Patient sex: F
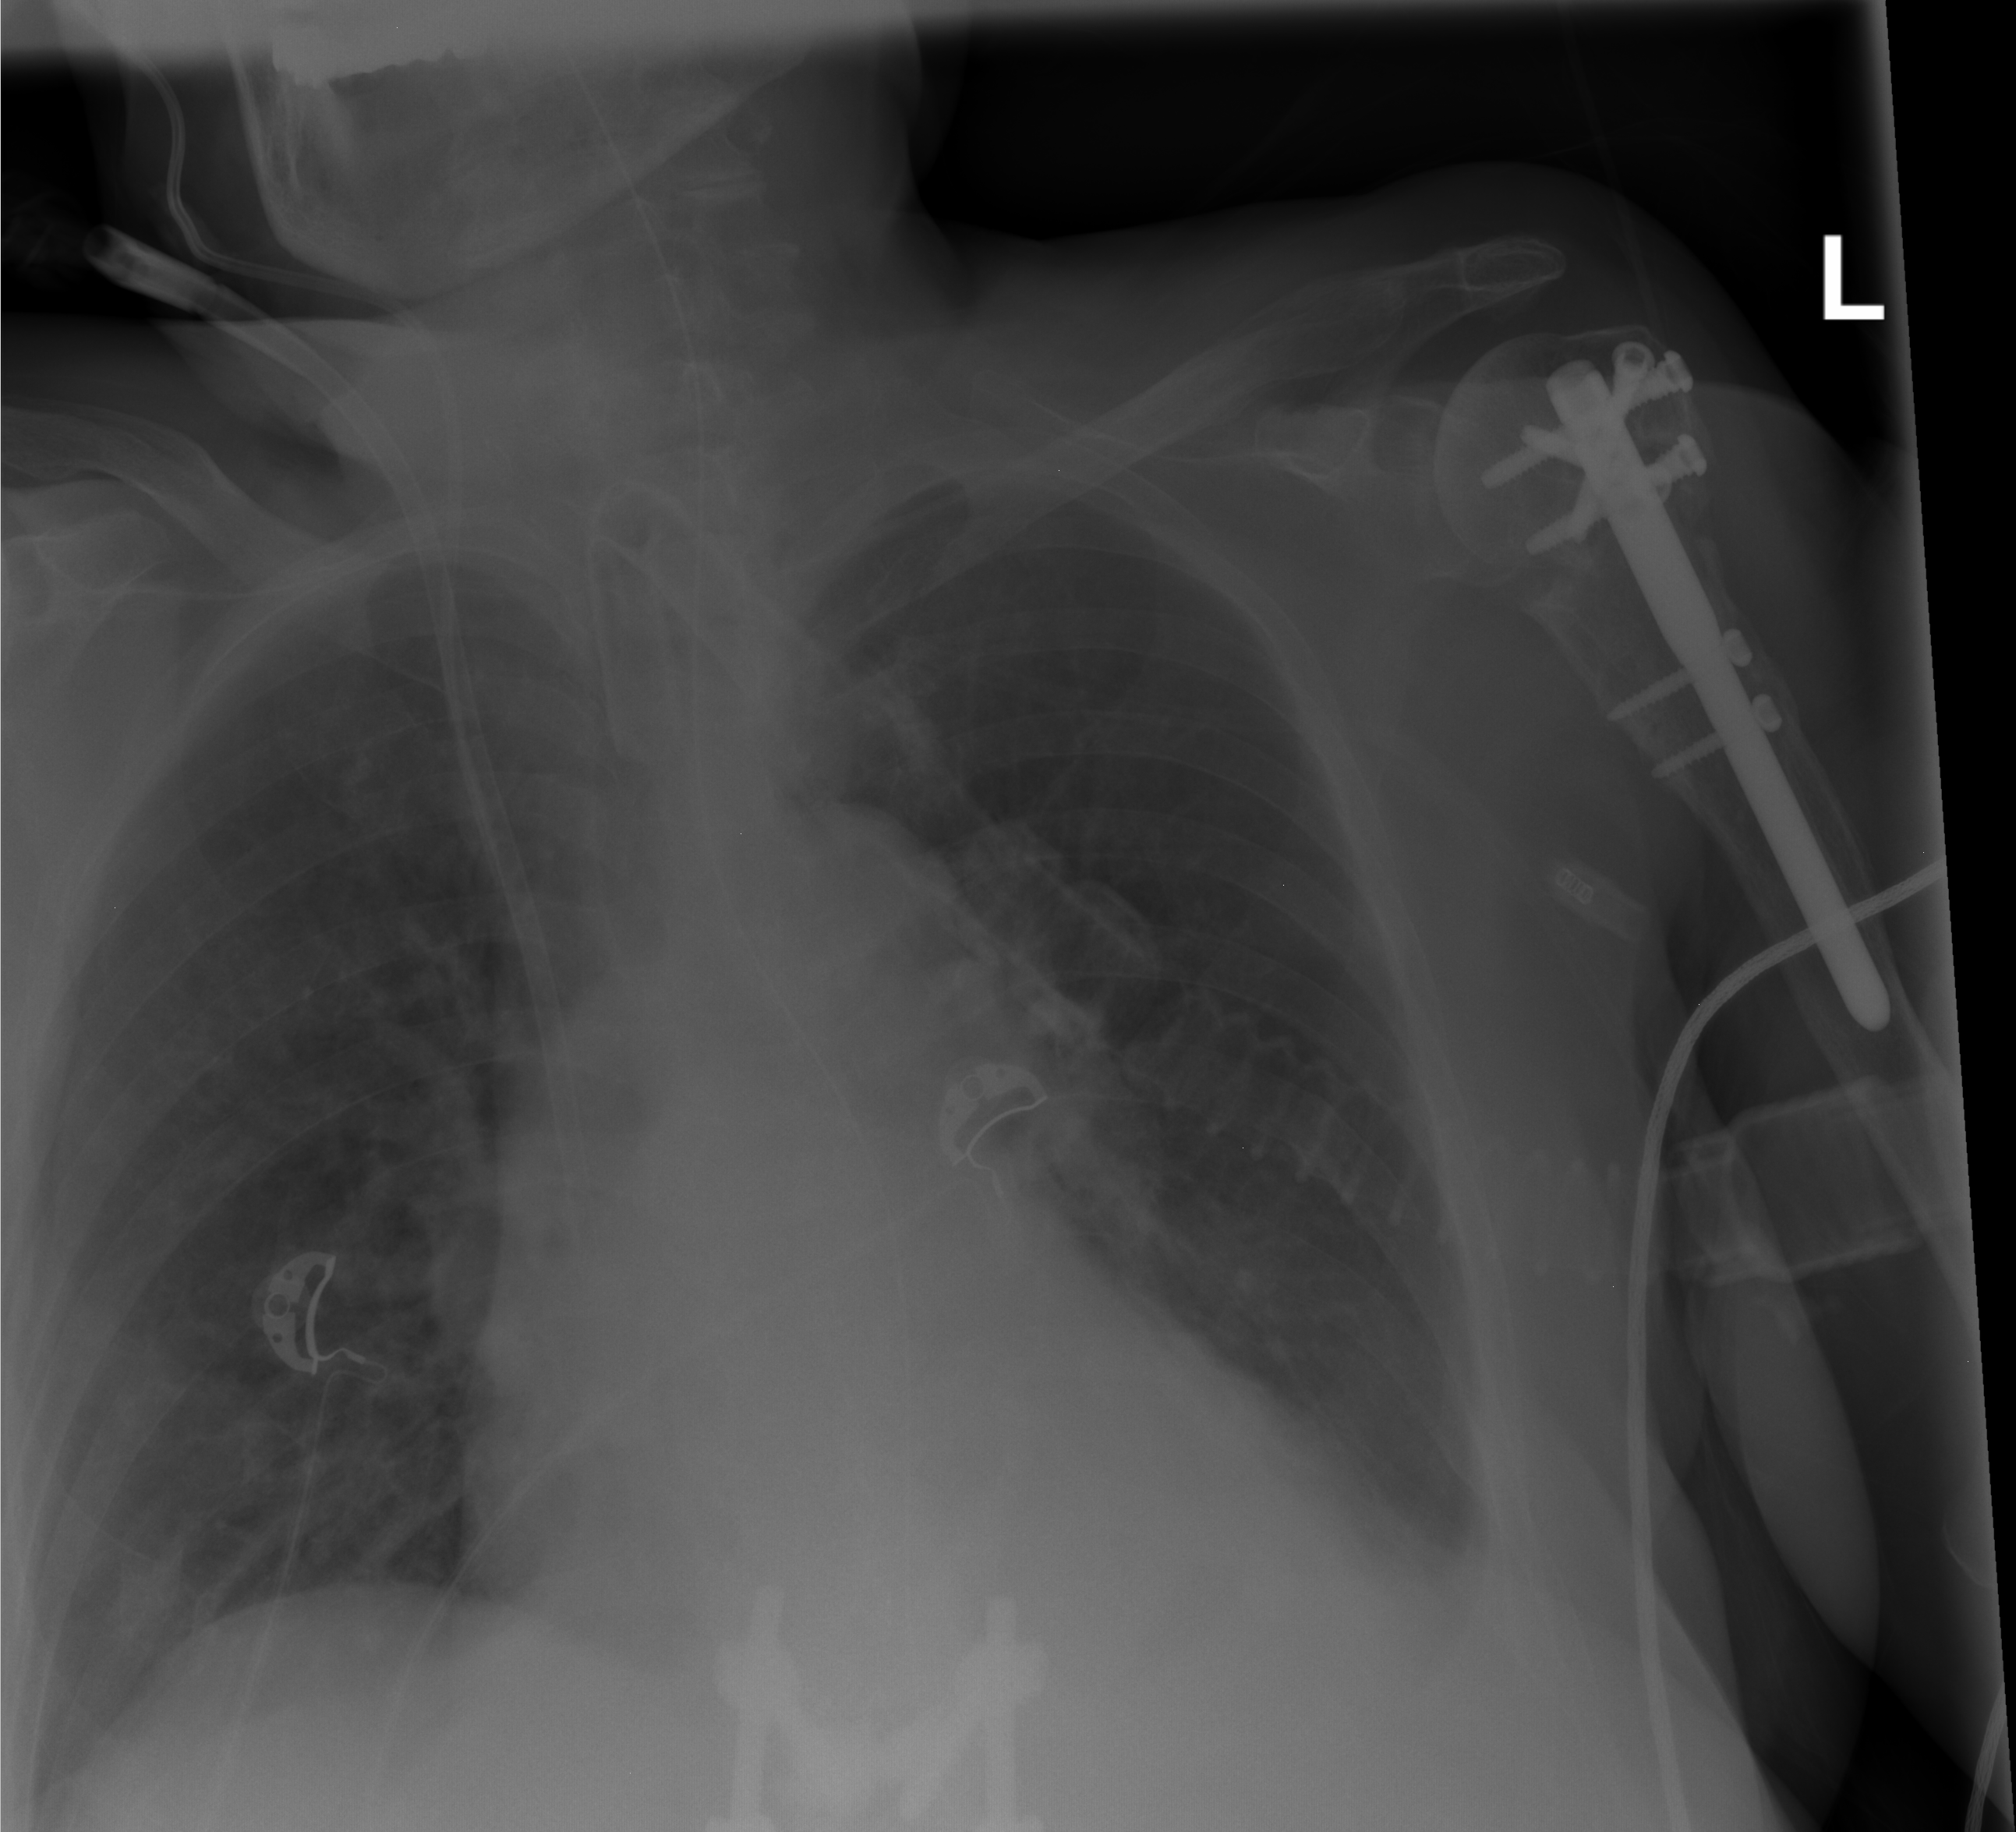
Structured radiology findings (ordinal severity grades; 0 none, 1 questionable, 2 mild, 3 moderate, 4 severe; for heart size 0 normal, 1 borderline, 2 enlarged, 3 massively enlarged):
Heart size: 2
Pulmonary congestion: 2
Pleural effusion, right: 0
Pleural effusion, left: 2
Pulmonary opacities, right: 0
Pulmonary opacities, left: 0
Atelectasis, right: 0
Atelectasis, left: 2